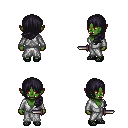
a pixel art fantasy rpg character, female body template, orc, green skin, white robe, gold greaves, raven left-swept hairstyle, ghillies, dagger, four views (front, back, left, right), 2x2 character sprite sheet, small pixel art, hard edges, no anti-aliasing